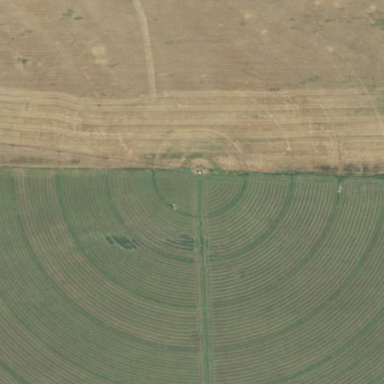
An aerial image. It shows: Farmland with pivot irrigation system.